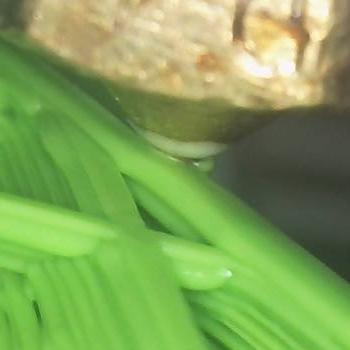
Flow rate: 300%